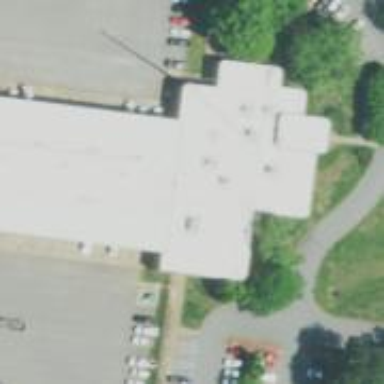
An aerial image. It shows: Building.